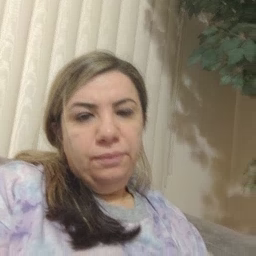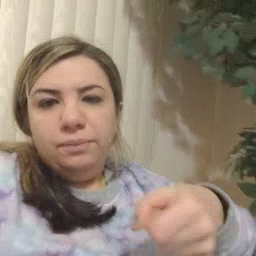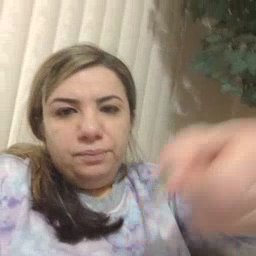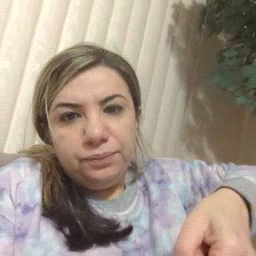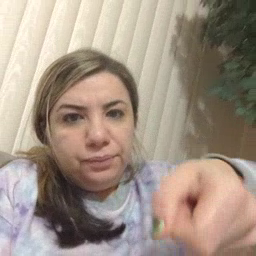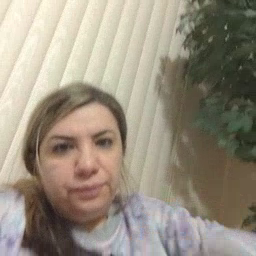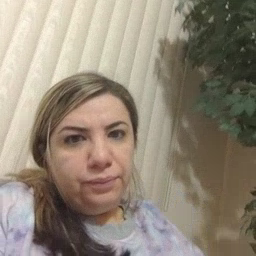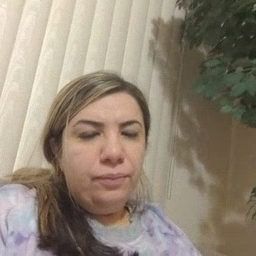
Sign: vacuum